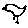
Label: bird